Field crop: maize
Growth stage: 2
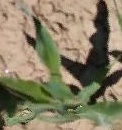
Species: maize